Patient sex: M
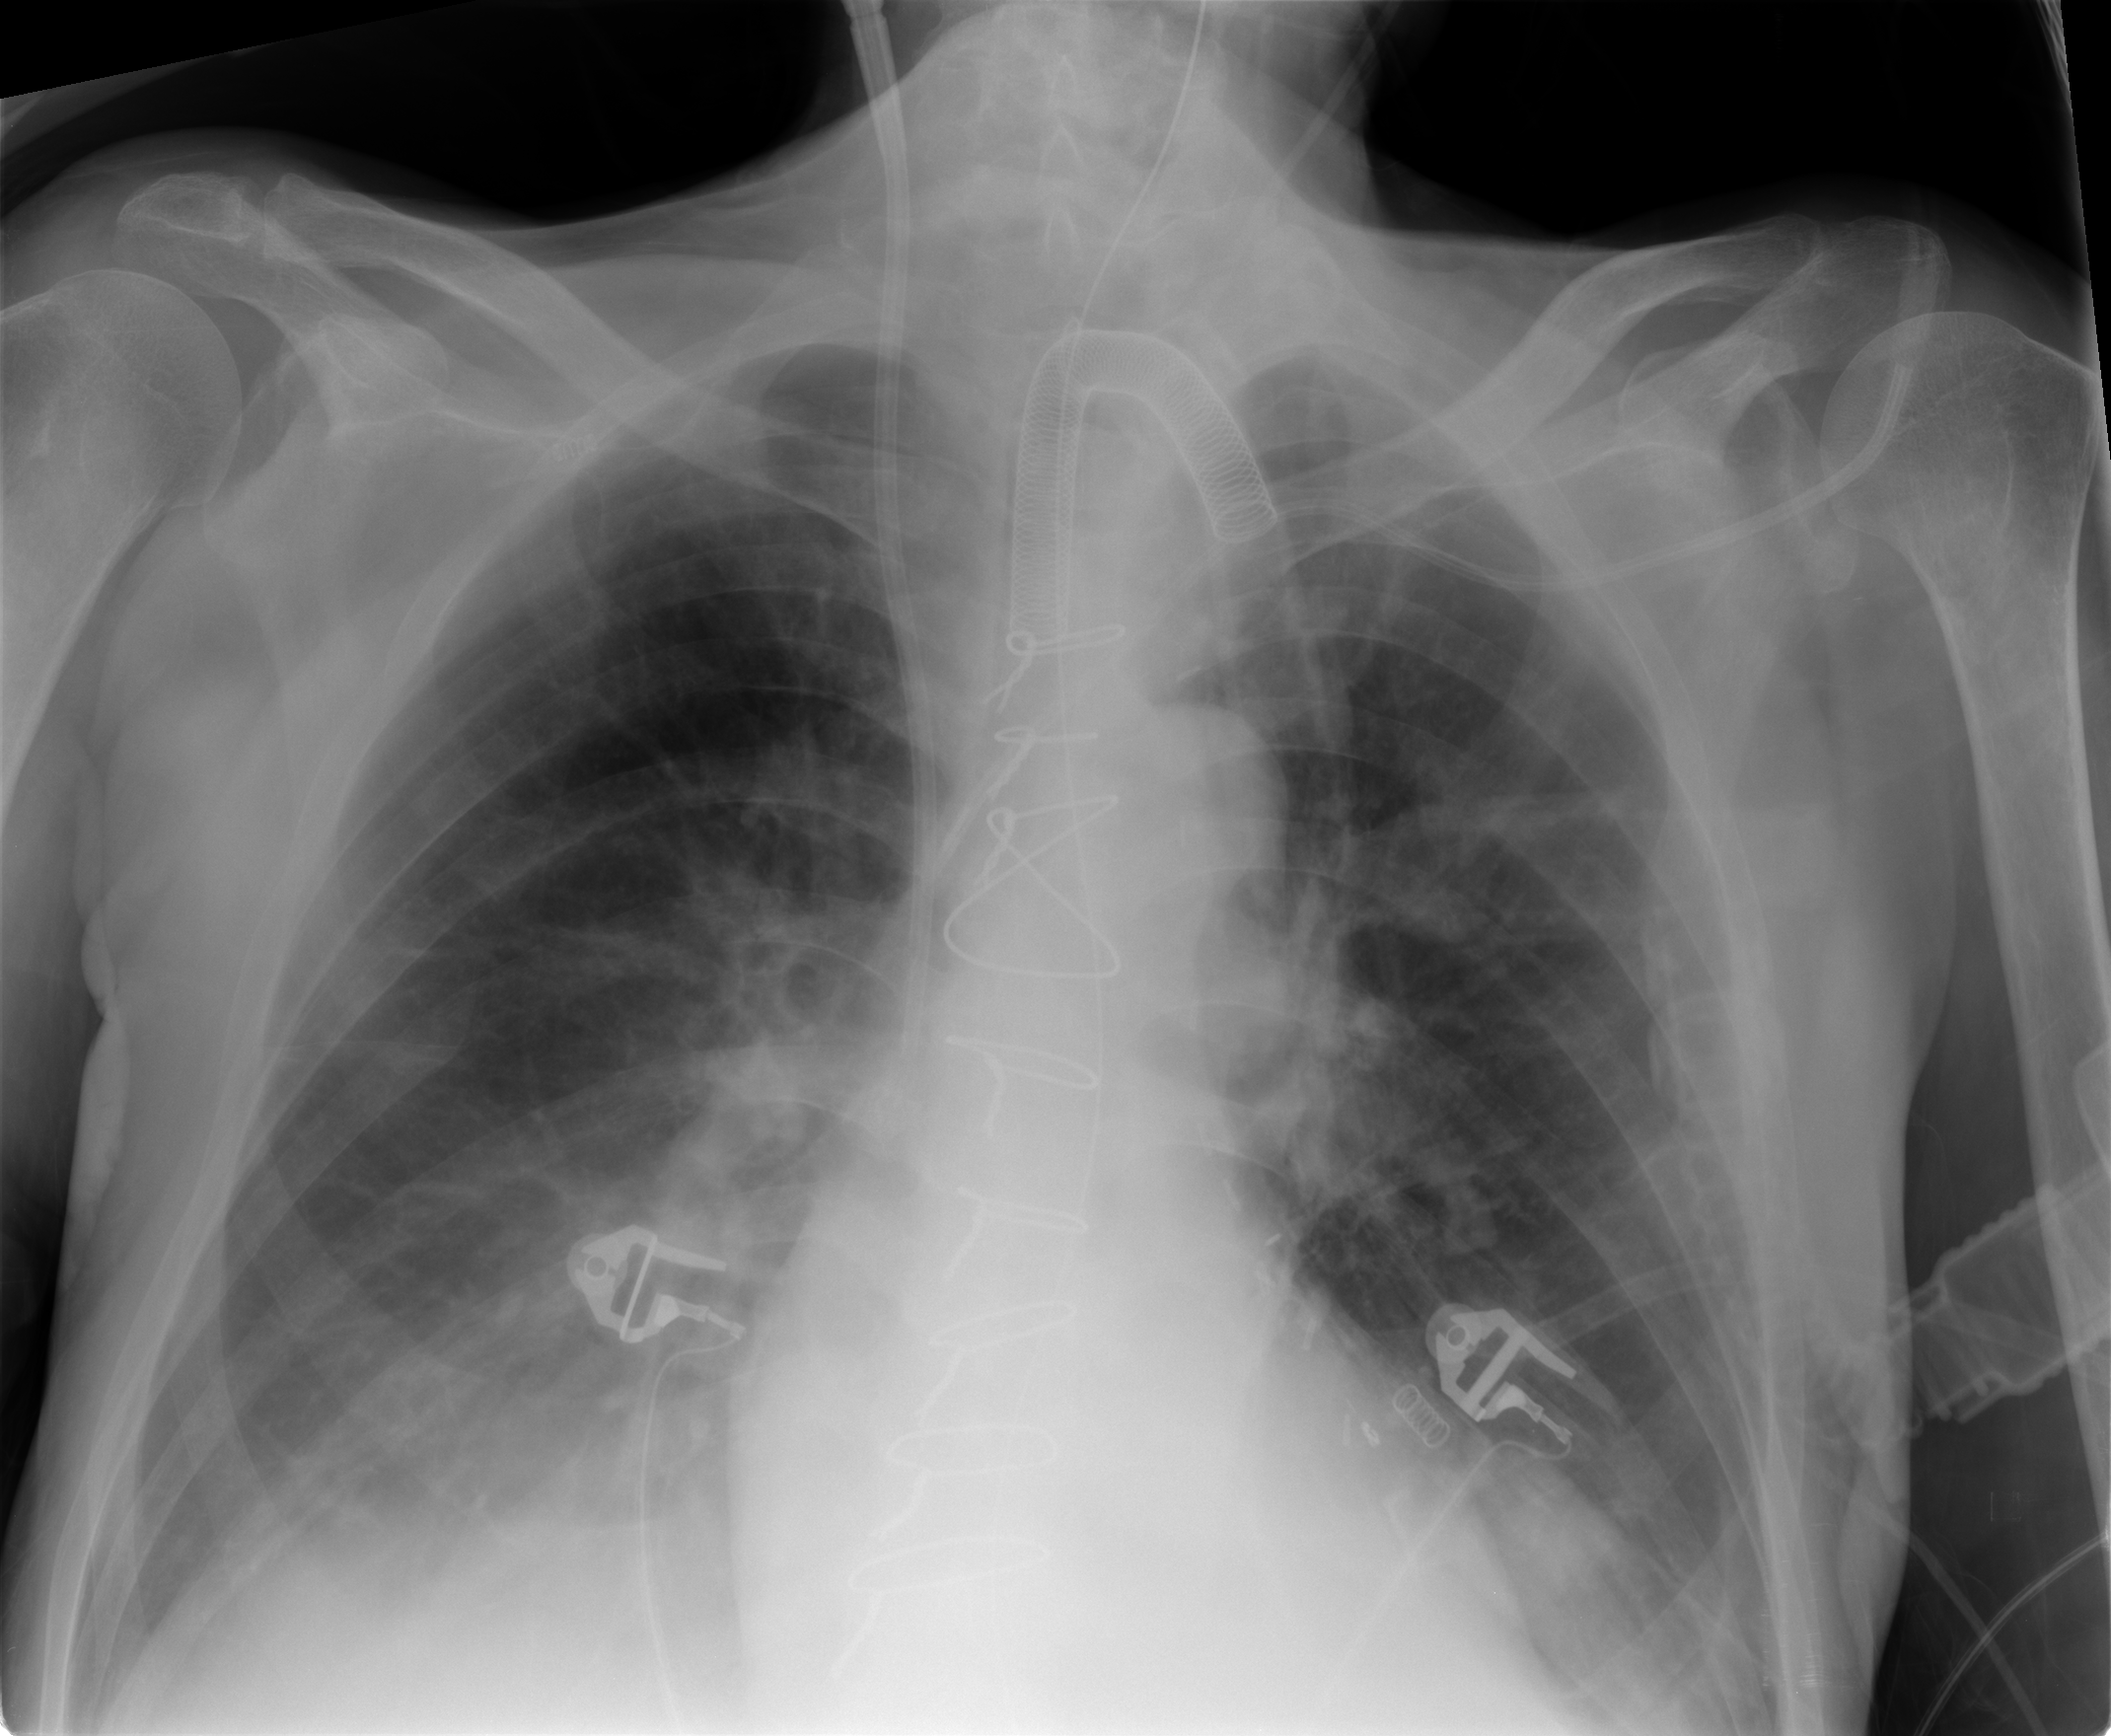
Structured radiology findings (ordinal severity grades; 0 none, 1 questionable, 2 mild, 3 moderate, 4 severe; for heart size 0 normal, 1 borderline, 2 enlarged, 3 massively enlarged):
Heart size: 0
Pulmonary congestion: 0
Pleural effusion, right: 2
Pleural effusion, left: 2
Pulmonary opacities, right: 0
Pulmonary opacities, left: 0
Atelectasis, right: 2
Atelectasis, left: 2